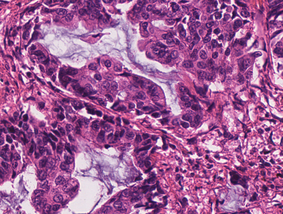
Tumor epithelial tissue: yes
Tumor-associated stroma tissue: yes
Normal tissue: no